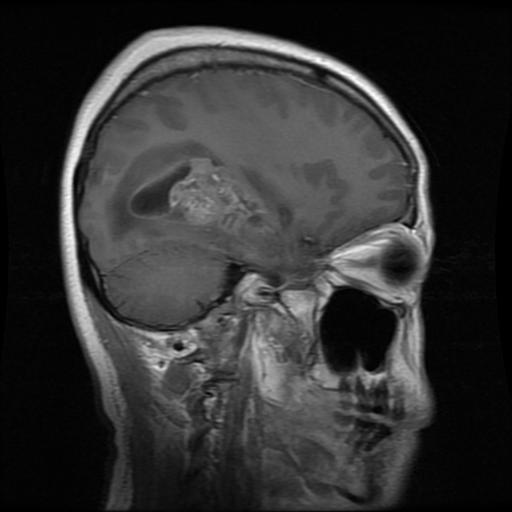
Label: glioma